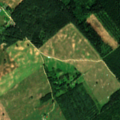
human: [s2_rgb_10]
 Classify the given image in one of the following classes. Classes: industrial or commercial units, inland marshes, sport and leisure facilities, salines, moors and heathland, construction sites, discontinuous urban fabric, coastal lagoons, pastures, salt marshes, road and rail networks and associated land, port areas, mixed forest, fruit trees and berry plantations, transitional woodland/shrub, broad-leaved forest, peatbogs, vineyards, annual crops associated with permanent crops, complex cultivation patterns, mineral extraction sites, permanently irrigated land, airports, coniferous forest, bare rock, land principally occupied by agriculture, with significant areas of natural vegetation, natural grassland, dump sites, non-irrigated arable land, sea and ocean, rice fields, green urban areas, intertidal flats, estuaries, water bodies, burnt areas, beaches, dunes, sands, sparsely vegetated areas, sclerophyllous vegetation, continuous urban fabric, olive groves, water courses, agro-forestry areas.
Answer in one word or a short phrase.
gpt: non-irrigated arable land, complex cultivation patterns, coniferous forest, mixed forest, transitional woodland/shrub